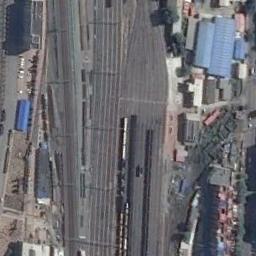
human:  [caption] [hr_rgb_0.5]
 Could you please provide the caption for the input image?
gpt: There are many buildings of different shapes beside the railway .

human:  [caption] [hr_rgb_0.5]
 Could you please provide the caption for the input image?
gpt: There is a row of grey buildings on one side of the railway .

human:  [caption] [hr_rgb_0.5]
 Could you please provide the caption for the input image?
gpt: These railways go through a industrial area and some trains are on the railways .

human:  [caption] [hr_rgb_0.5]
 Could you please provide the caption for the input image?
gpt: The railway is next to some trees and houses .

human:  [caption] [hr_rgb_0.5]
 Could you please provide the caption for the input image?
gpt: There are some buildings beside the railway with three black trains .